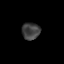
Tissue: skin
Cell type: Epithelial cells
Senescence score: 0.2133
Nuclear area (px): 304
Mean DAPI intensity: 63.674